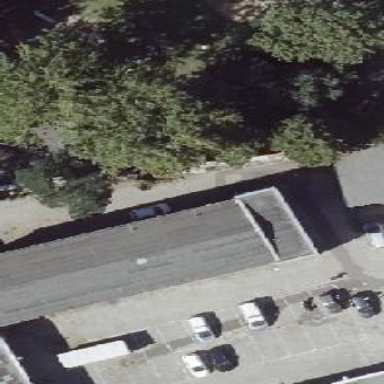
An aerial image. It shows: Commercial building.